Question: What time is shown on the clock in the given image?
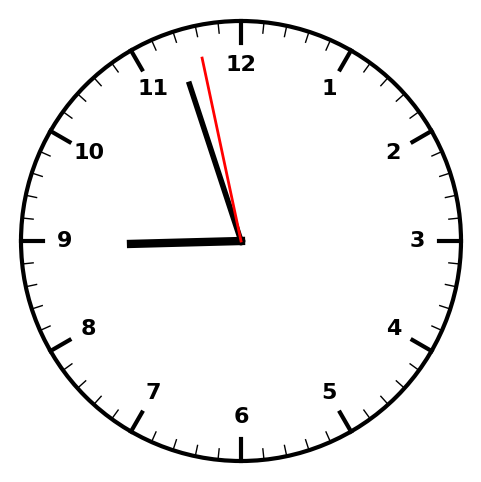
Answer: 08:56:58